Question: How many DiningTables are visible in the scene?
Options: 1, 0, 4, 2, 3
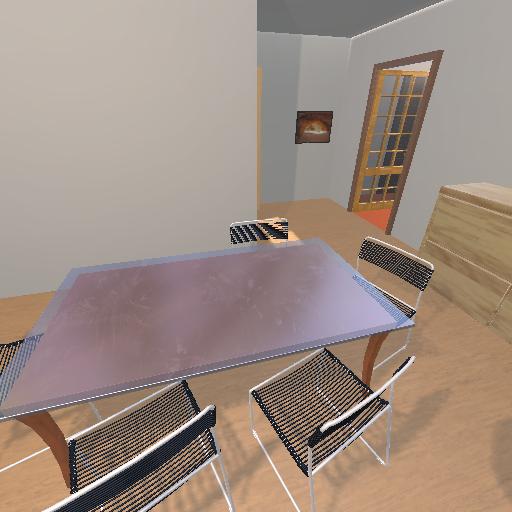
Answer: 1